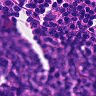
Metastatic tissue present: no